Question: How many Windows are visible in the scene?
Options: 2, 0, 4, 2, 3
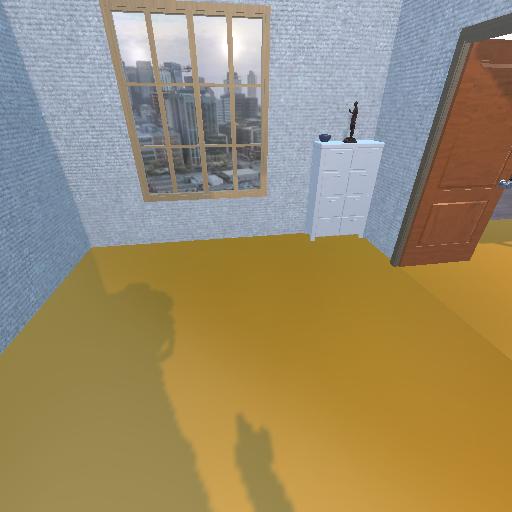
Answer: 2